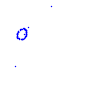
Particle: proton